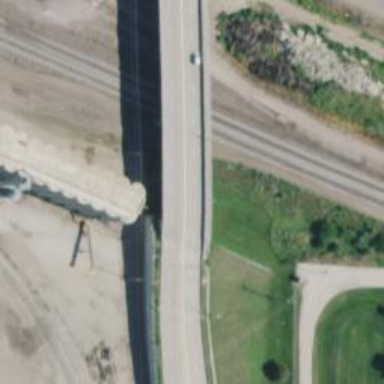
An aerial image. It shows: Viaduct bridge over secondary road.